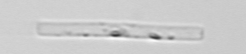
Label: Leptocylindrus